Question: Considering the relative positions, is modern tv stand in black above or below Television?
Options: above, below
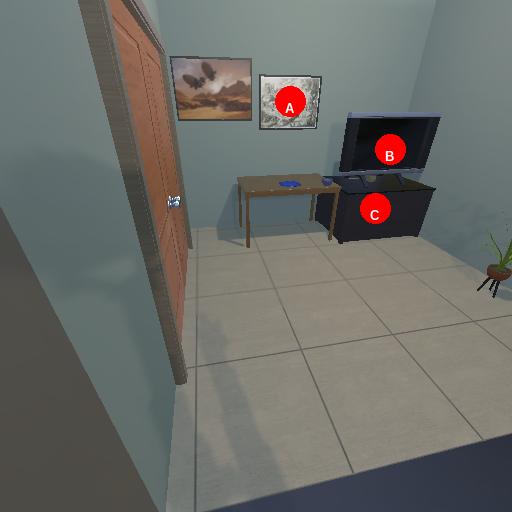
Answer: above